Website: lowes
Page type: address-validator
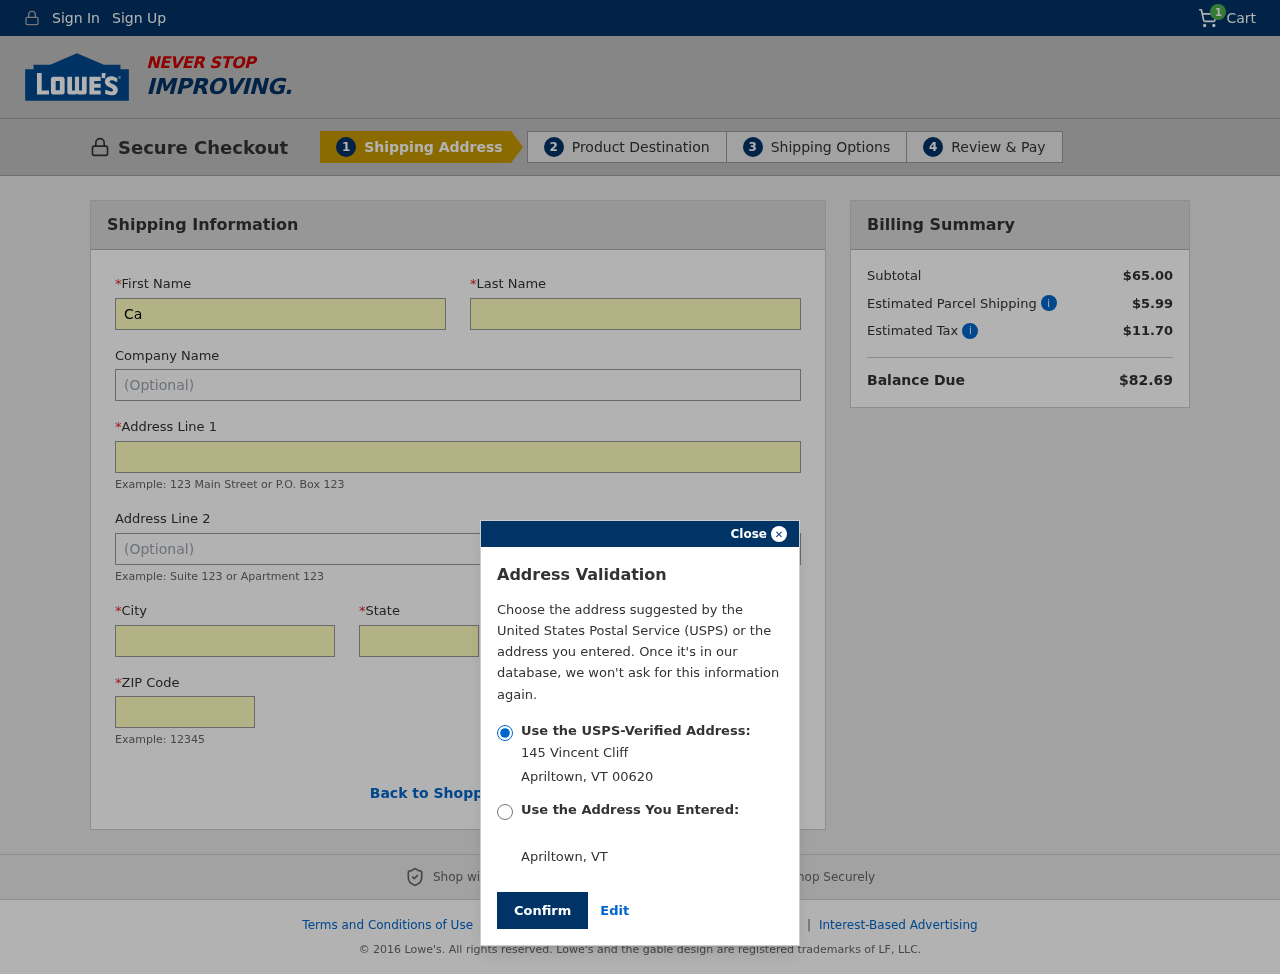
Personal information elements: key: PII_CITY
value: Apriltown
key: PII_COMPANY
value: Hayes Group
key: PII_FIRSTNAME
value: Carla
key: PII_LASTNAME
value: Holmes
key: PII_POSTCODE
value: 00620
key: PII_STATE
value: Vermont
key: PII_STATE_ABBR
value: VT
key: PII_STREET
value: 145 Vincent Cliff
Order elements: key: ORDER_NUM_ITEMS
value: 1
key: ORDER_SUBTOTAL
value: $65.00
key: ORDER_SHIPPING_COST
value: $5.99
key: ORDER_TAX
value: $11.70
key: ORDER_TOTAL
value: $82.69